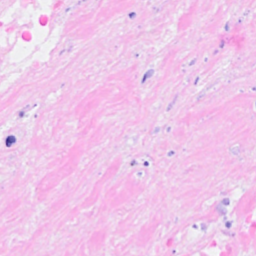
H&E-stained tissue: Breast